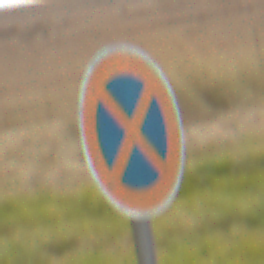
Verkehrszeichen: AbsolutesHalteverbot
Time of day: MorningAfternoon
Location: Outdoor (Nature)
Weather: Overcast
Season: NotSpecified
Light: Natural